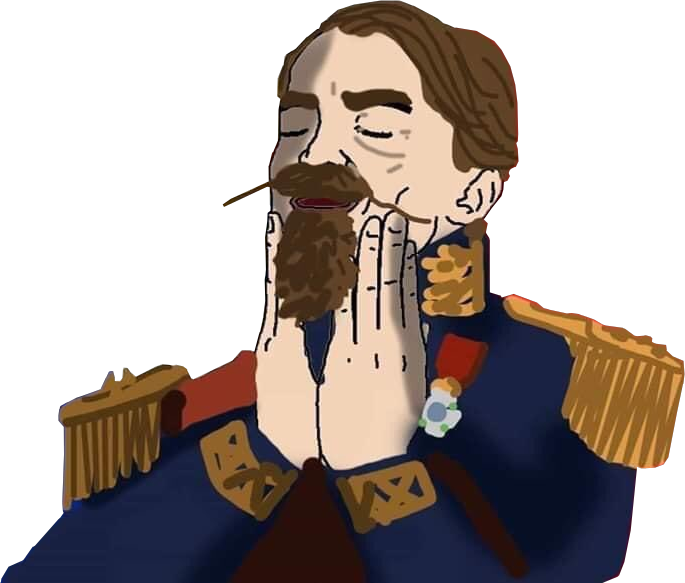
Label: 5_Feels_Good